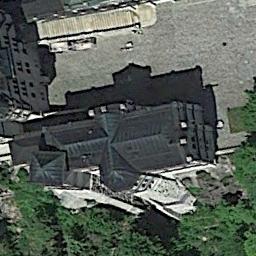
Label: palace